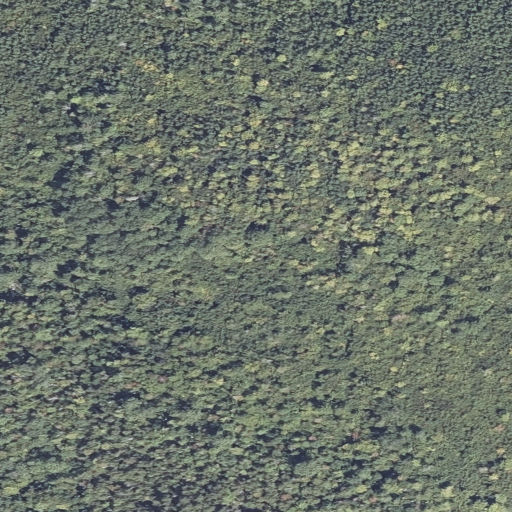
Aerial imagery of mountain in Maine named Oak Hill containing deciduous forest, mixed forest, and evergreen forest